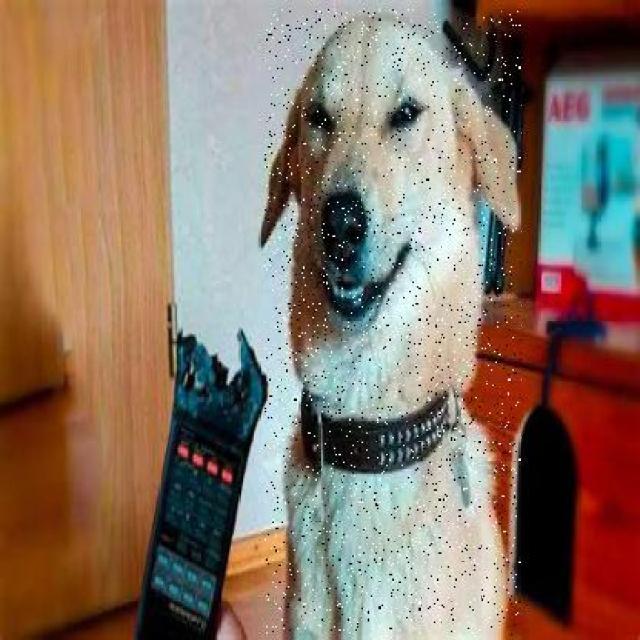
Healthy canine skin — no visible lesions, inflammation, or abnormalities. The skin and coat appear normal.